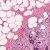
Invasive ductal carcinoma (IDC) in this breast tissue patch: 0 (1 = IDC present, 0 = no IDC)